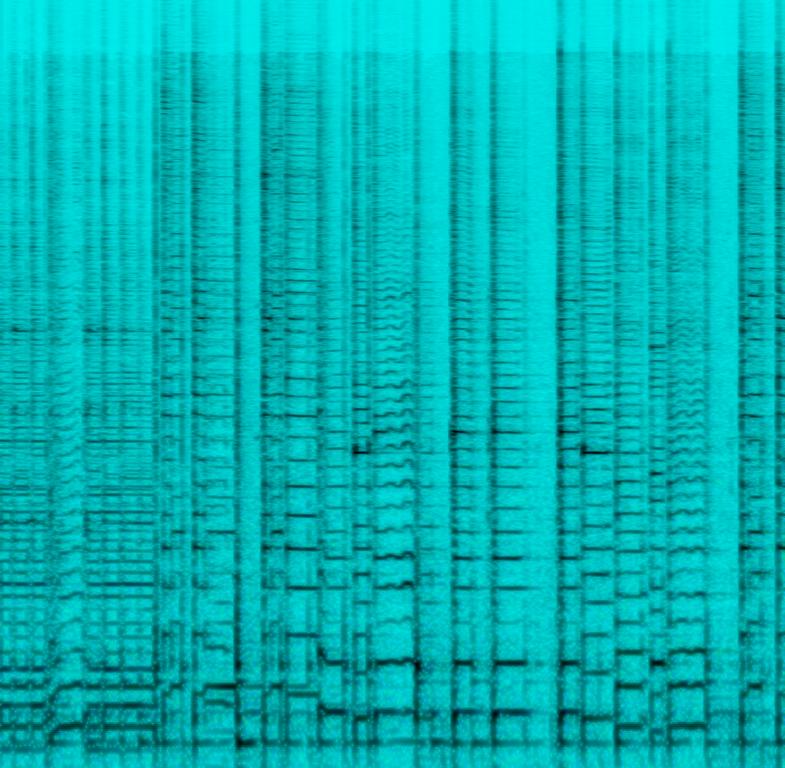
The low quality recording features a cover of an alternative/indie song that consists of acoustic guitar melody. It sounds groovy and the recording is in mono and noisy.